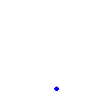
Particle: pion